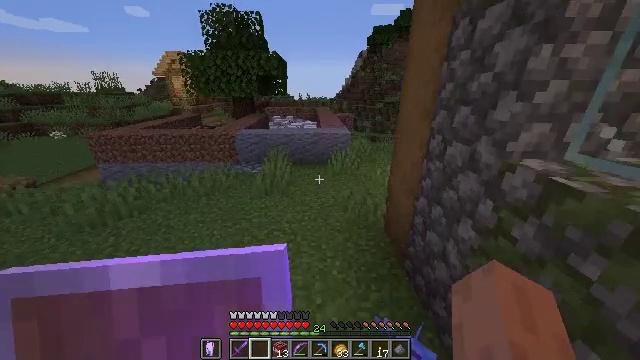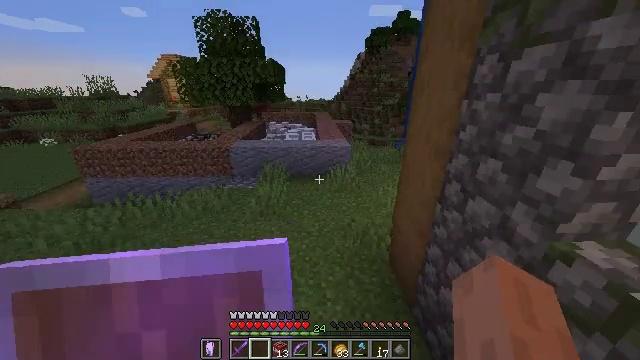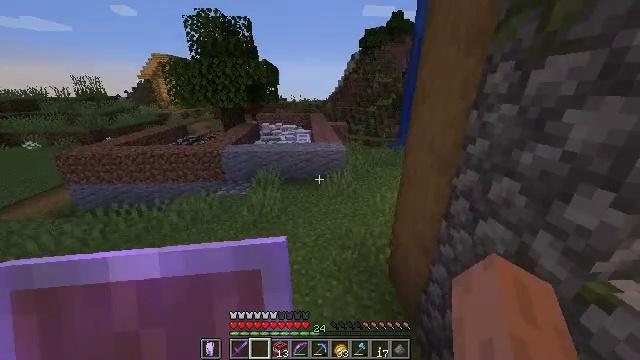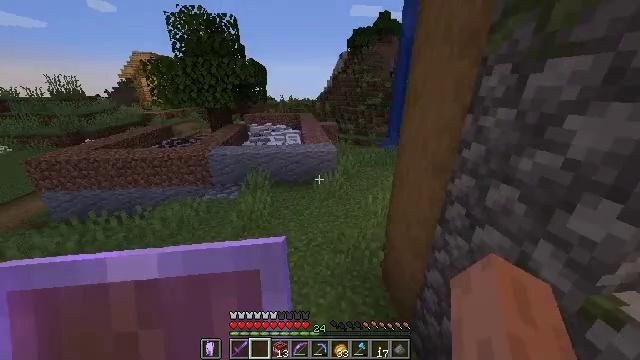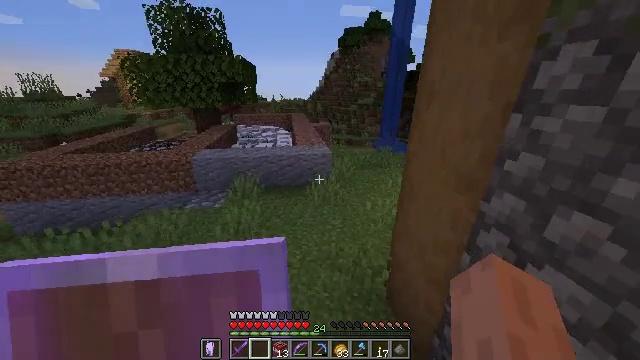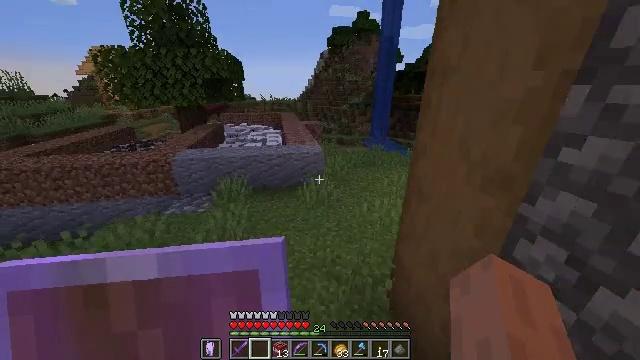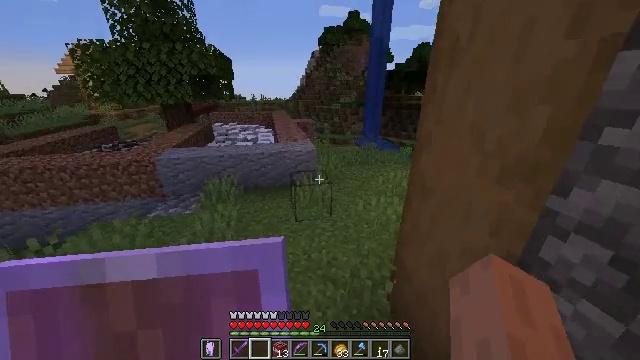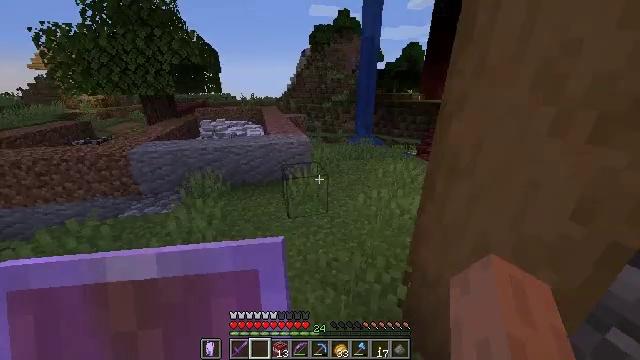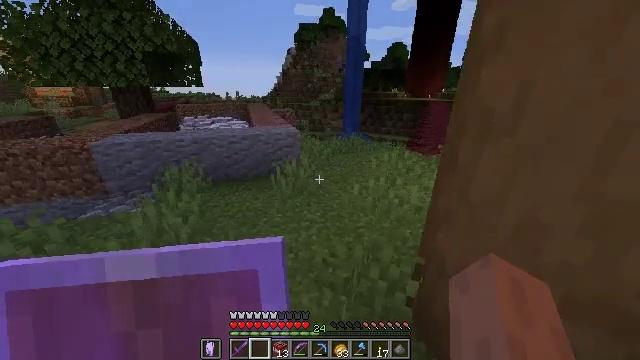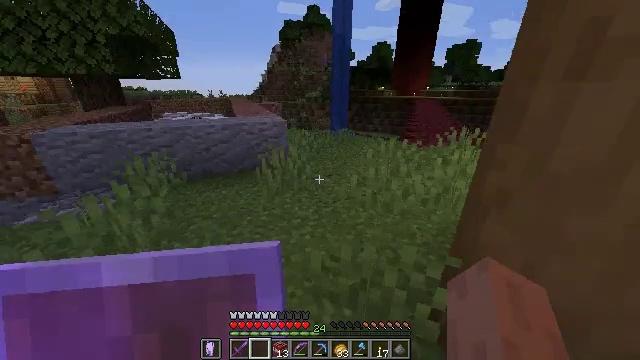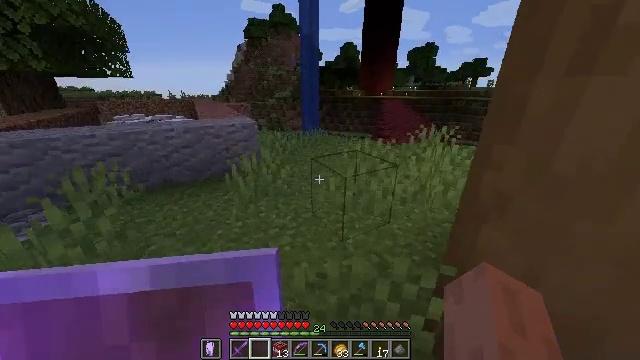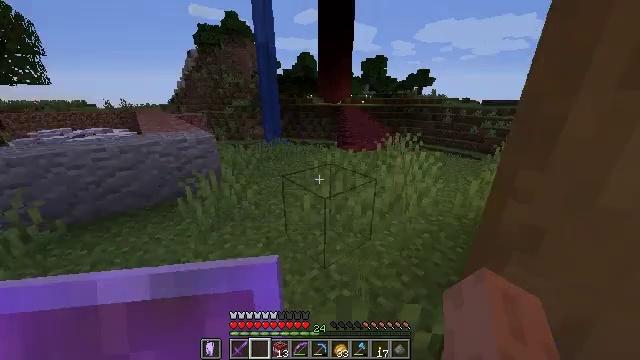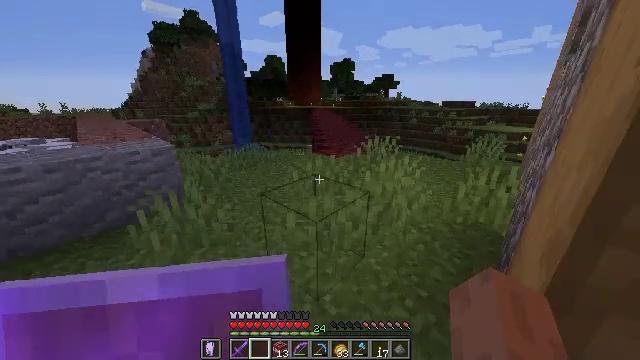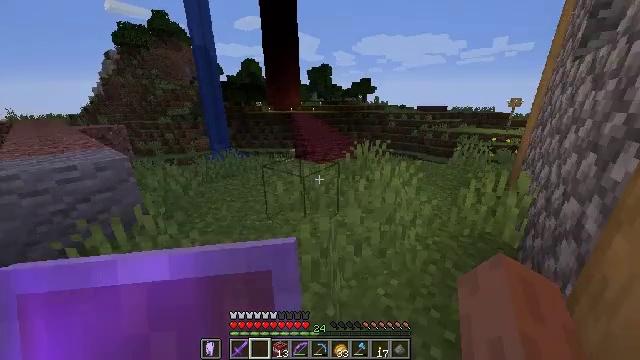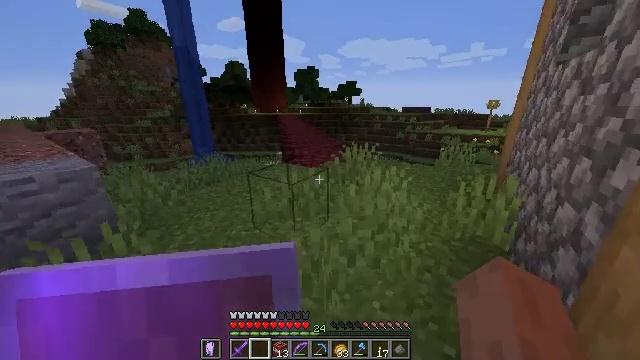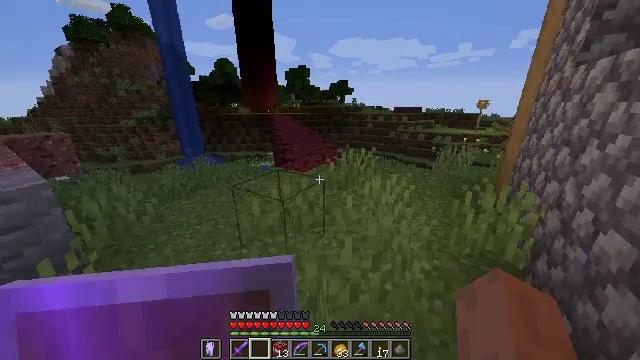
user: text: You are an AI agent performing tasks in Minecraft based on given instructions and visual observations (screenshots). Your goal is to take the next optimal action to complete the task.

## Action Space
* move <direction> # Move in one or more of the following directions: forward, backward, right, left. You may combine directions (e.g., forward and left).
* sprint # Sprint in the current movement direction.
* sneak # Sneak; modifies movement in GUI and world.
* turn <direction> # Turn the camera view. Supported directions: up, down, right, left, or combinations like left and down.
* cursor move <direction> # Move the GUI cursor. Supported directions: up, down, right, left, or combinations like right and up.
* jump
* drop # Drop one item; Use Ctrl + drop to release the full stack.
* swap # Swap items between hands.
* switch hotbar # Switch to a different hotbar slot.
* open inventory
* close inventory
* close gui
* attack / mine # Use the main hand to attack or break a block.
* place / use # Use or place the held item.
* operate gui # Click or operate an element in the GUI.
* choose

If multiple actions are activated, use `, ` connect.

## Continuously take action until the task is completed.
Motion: motion action
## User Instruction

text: Combat enemy.
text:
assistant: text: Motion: move forward, jump
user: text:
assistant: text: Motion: move forward, turn right
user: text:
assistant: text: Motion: move forward, turn right
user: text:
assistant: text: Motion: move forward, turn right
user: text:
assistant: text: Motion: move forward, turn right
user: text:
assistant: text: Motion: move forward, turn right
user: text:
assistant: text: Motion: move forward, turn right
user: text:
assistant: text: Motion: move forward, turn right
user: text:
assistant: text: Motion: move forward, turn right
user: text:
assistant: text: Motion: move forward, turn right
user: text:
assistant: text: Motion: move forward, turn right and up
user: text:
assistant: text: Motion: move forward, turn right
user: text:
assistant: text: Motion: move forward, turn right
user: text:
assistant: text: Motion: move forward, turn right
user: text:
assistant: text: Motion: move forward, turn right
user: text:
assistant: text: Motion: move forward and move right
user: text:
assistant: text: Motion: move forward and move right
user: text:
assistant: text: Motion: move forward and move right
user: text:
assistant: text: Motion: move forward and move right
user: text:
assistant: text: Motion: move forward
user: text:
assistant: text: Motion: move forward
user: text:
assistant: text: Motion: move forward
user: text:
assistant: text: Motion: move forward
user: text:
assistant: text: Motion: move forward
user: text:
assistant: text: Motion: move forward
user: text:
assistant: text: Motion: move forward, turn left
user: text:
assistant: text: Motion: move forward, turn left
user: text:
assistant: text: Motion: move forward, turn left
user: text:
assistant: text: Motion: move forward
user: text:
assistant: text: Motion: move forward